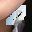
Label: 0